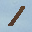
Label: 1